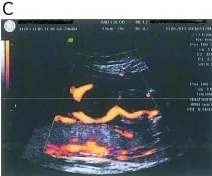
Umbilical cord cyst images. C: Doppler velocimetry demonstrated flow around the cyst.
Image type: radiology (ultrasound)